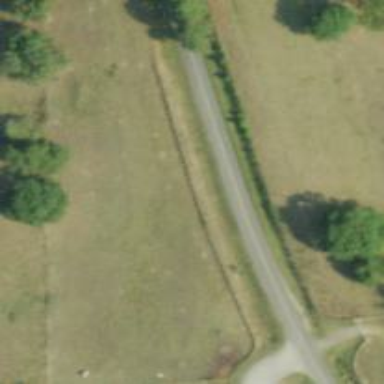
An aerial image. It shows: Tertiary road.